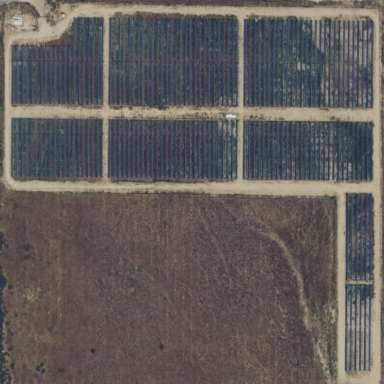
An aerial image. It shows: Solar power plant using photovoltaic technology.